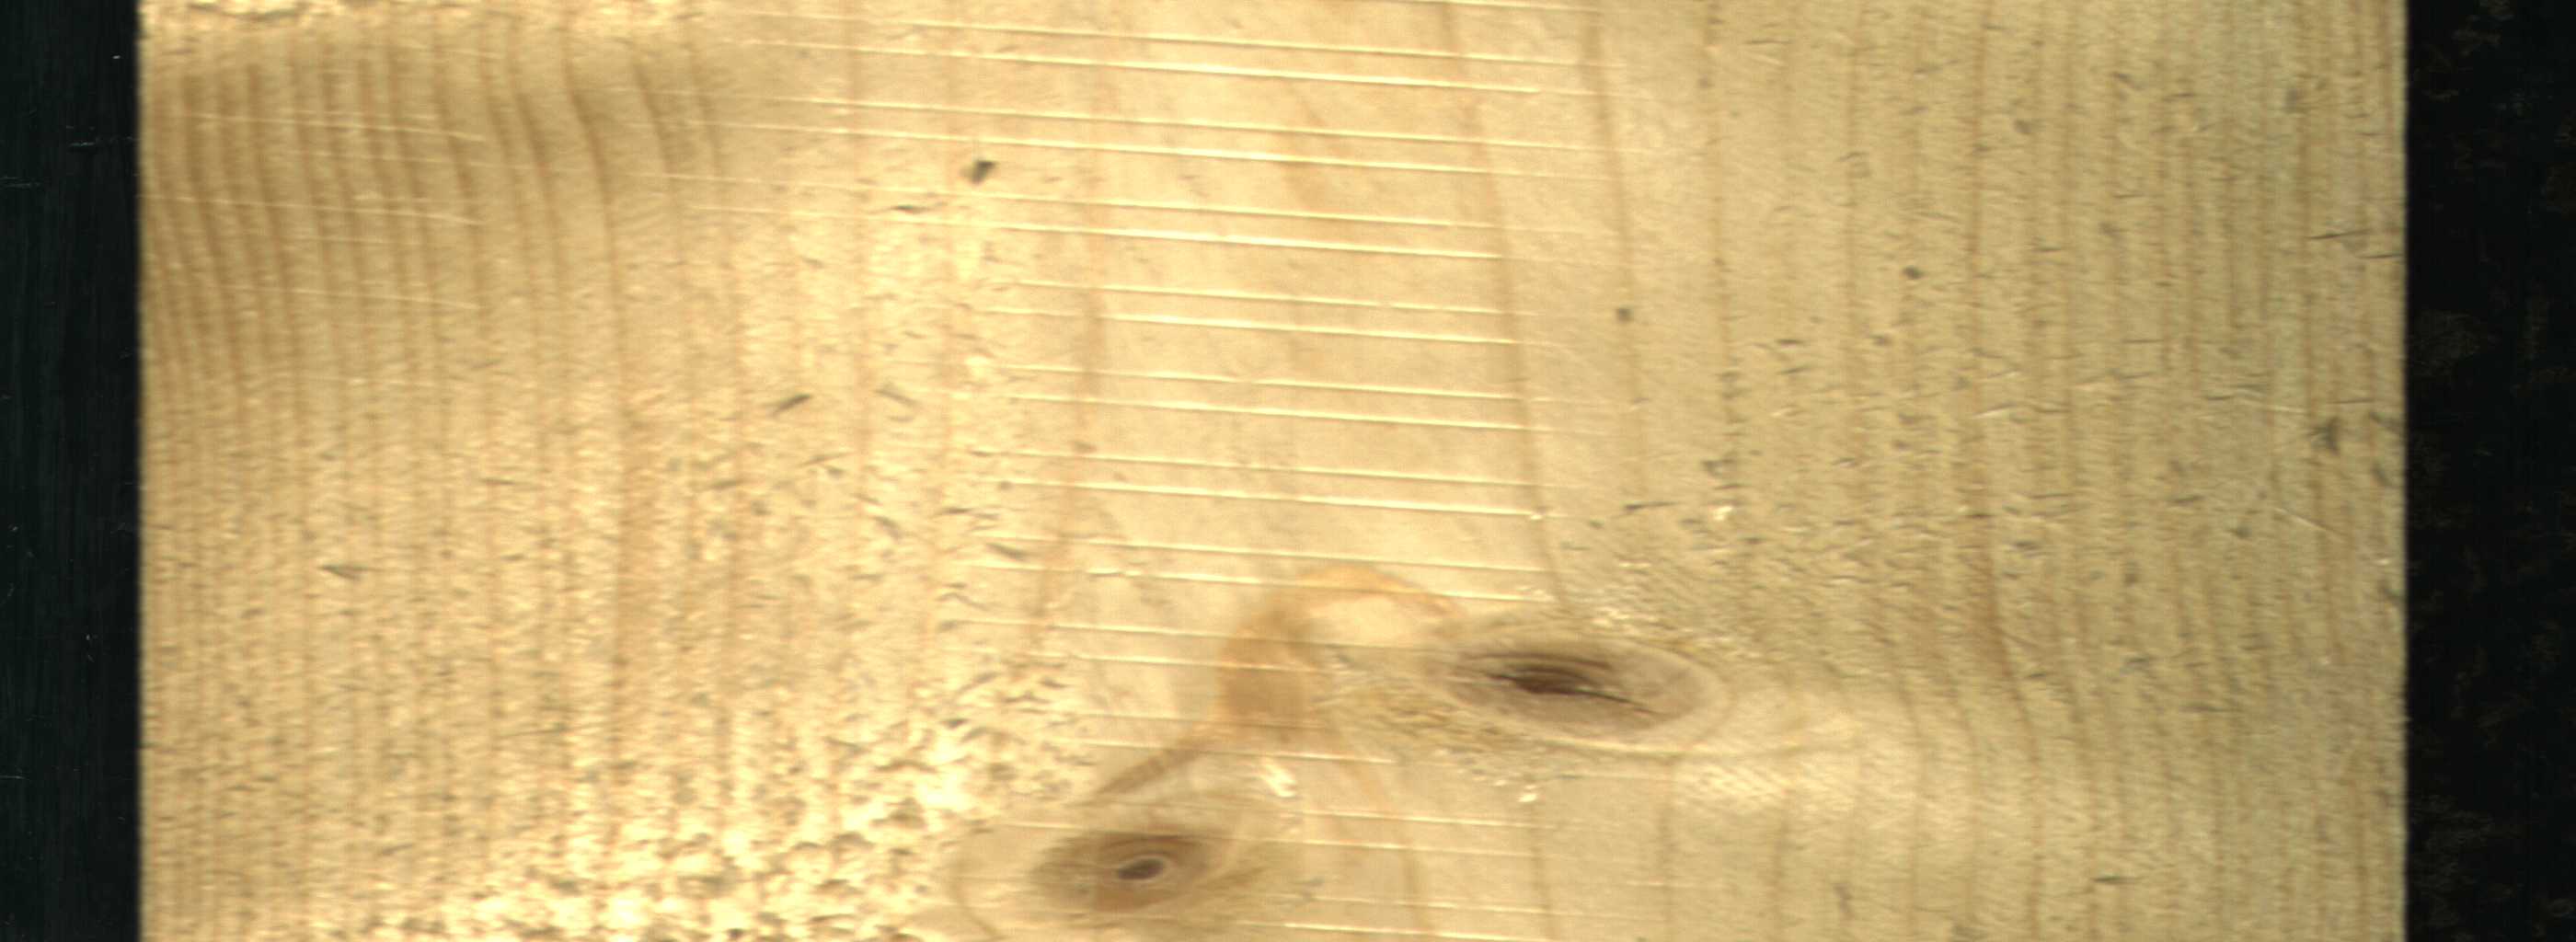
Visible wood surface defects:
Live_Knot
Live_Knot